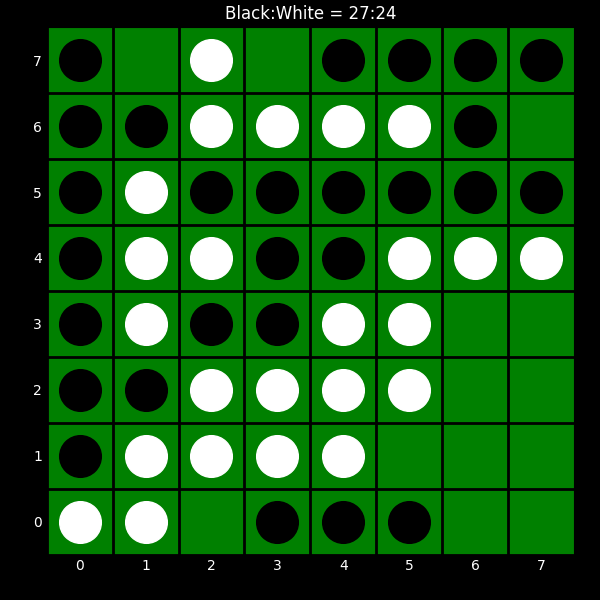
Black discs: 27
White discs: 24